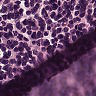
Metastatic tissue present: no